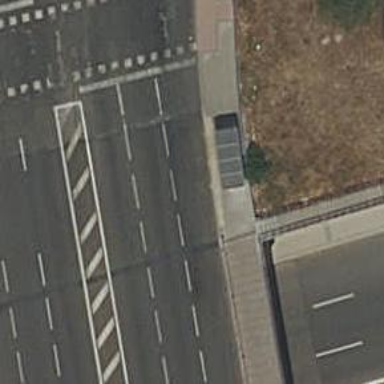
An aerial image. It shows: Bus stop with shelter. It is platform for public transport.